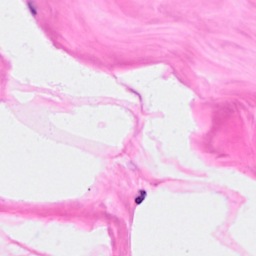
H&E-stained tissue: Breast